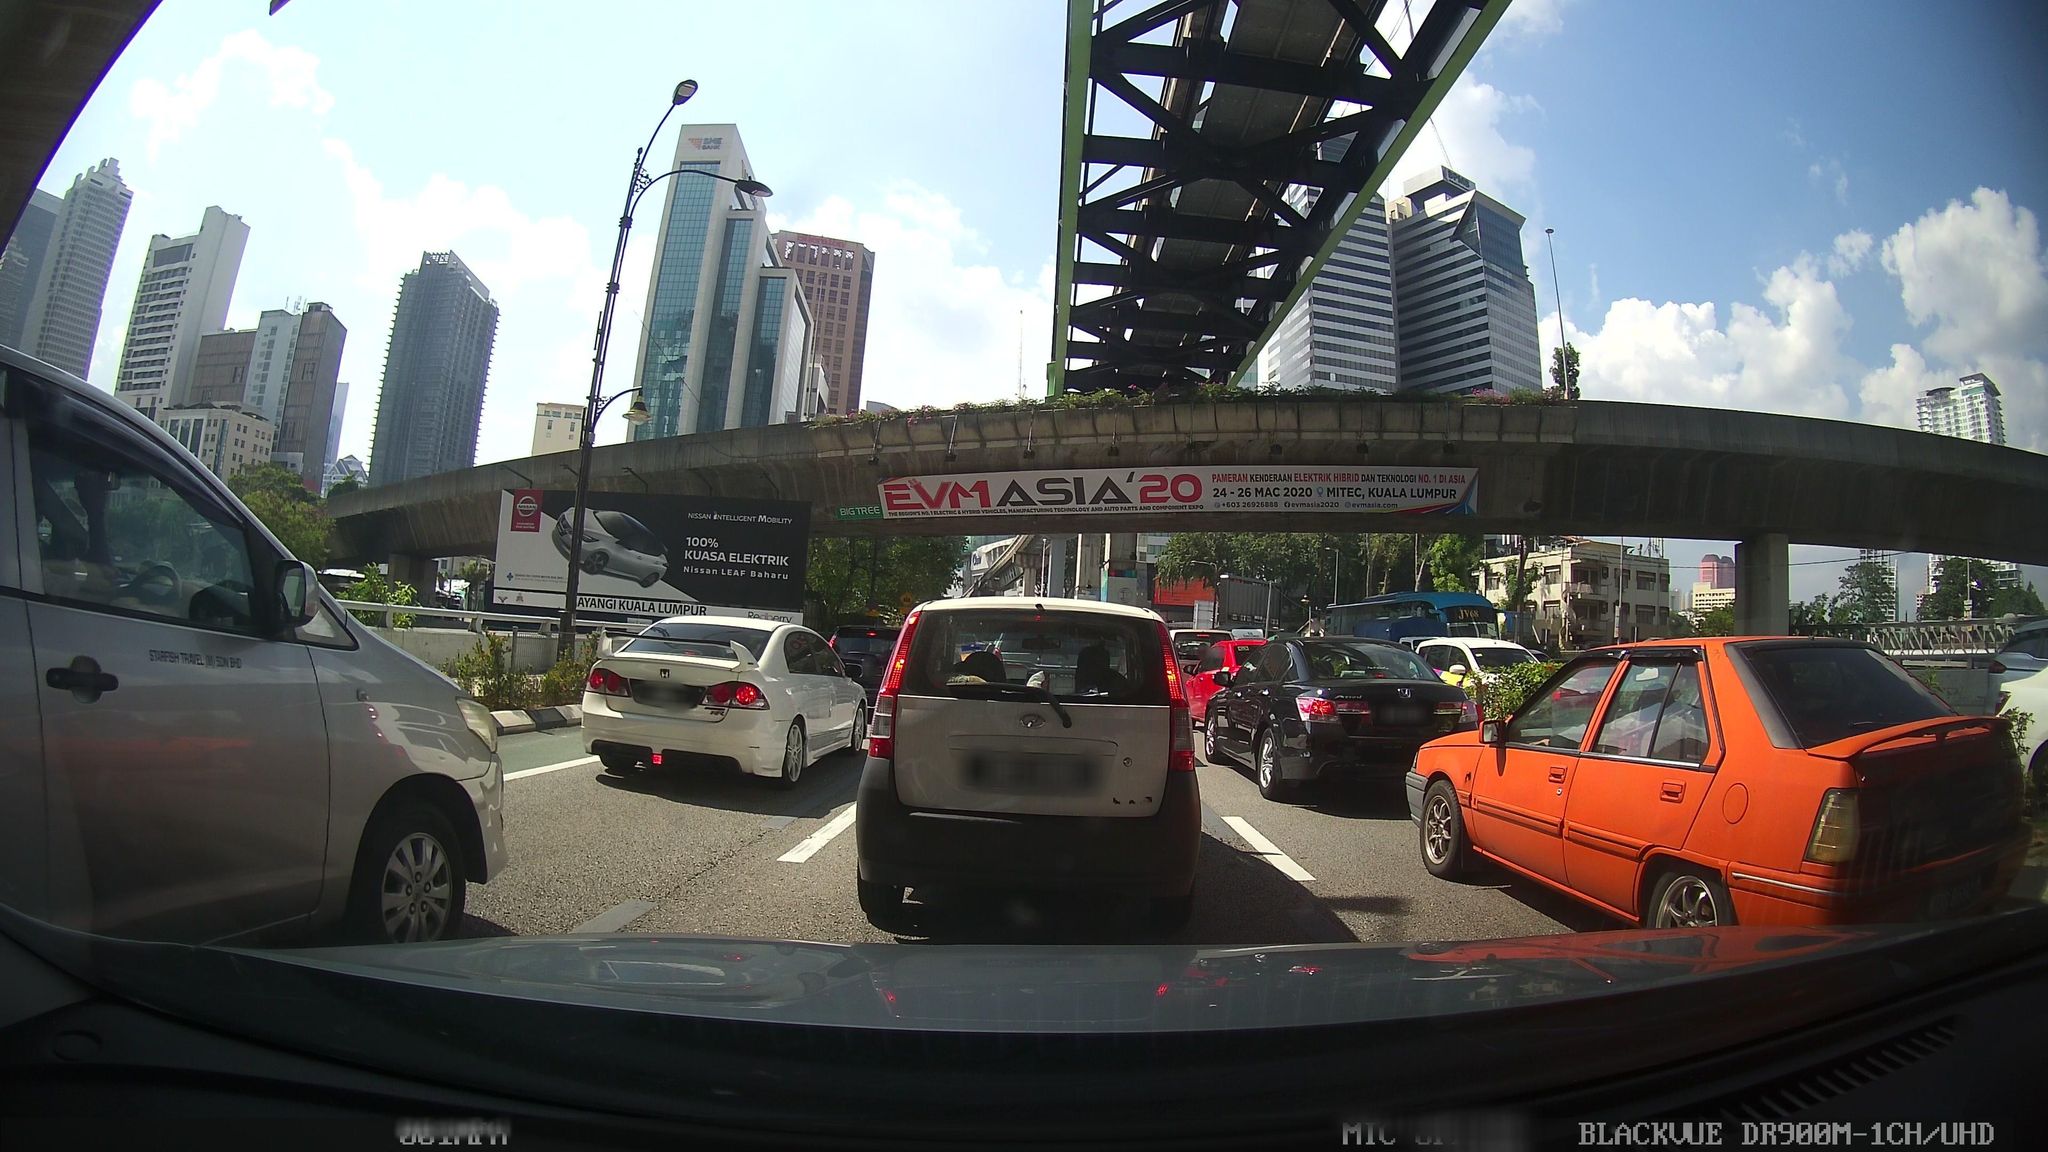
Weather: clear
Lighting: day
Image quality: good
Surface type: driving surface
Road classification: motorway_link, motorway
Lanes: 2
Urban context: urban centre
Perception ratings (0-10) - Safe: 5.28, Lively: 9, Beautiful: 1.46, Boring: 1.1, Depressing: 3.98, Wealthy: 5.11